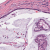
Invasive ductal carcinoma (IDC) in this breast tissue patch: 1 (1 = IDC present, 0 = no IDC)